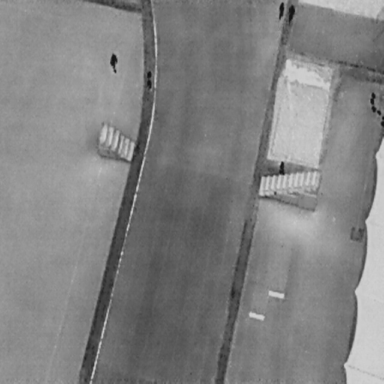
There are five People in the infrared image.